Question: I have been checking out multiple codes on trying to update my Google Spreadsheet but have been unsuccessful when trying to do this with multiple cells. On my spreadsheet I have multiple tabs and when I update a row in column 2,3 or 4, I would like it to enter the date in column 5.
Thank you for your help.

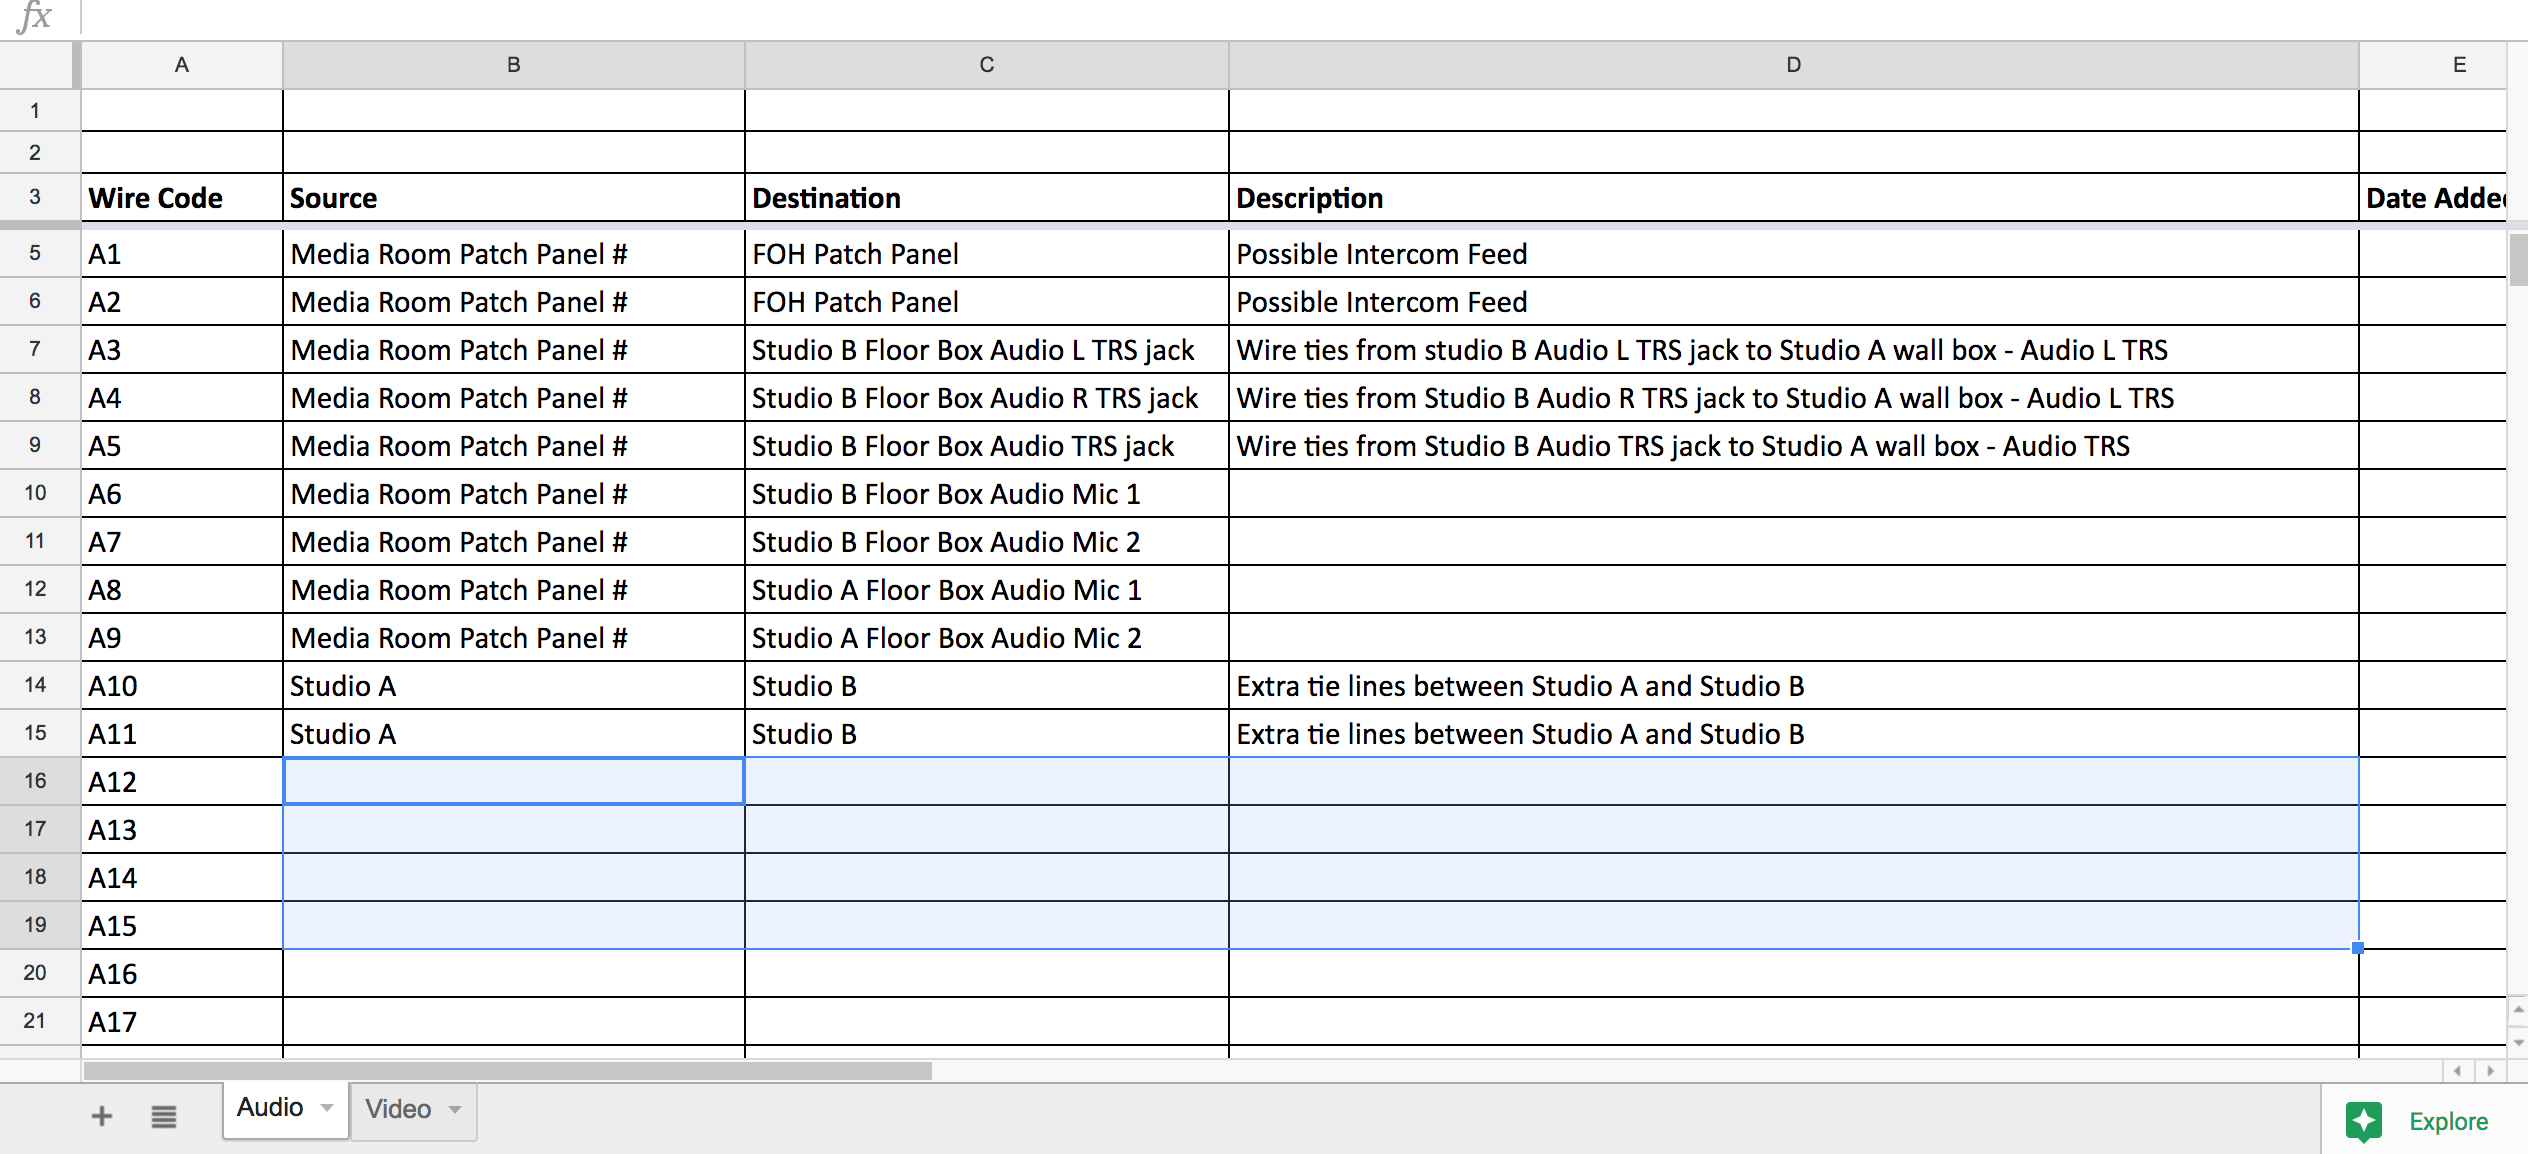
Answer: # Step 1.
In the Google Spreadsheet, click on "Script editor..." under the "Tools" menu.
# Step 2.
Remove any sample script that might be in there and paste the following ...
'''
// Sets the targetColumn on the edited row to the current date if the
// edited column in within columnBounds.
// Note: This will only handle single cell editing.
// Columns that need to be monitored for changes. Use CAPITAL letters.
var monitoredColumns = ['B', 'C', 'D'];
// Colum that will receive the date.
var targetColumn = 'E'
// To avoid adding the date in the title row, we need to consider the starting row.
var startingRow = 4
// onEdit() is a reserved function name that will be called every time the sheet will be edited.
function onEdit(e) {
var range = e.range;
// Row of the edited cell.
var row = range.getRow();
// Column of the edited cell.
var col = String.fromCharCode(64 + range.getColumn());
if (row < startingRow) {
// None of the monitored rows have been edited.
return;
}
if (monitoredColumns.indexOf(col) < 0) {
// Column B, C or D (2, 3 or 4) was not modified.
// Do not proceed any further.
return;
}
// Current spreadsheet.
var sheet = SpreadsheetApp.getActiveSpreadsheet().getActiveSheet();
// Date cell.
var dateCell = sheet.getRange(targetColumn + range.getRow());
// Set it to the current date.
dateCell.setValue(new Date());
}
'''
# Step 3
Adjust the values of 'monitoredColumns', 'targetColumn' and 'startingRow'
# Step 4
Start entering some content in the cells.